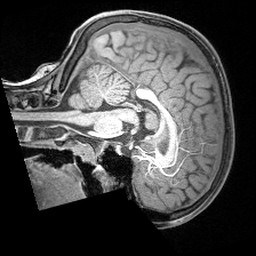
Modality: T1w
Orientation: sagittal
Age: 9
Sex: female
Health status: ill
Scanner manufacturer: siemens
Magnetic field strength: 3 T
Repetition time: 1.6 s
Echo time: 0.00179 s